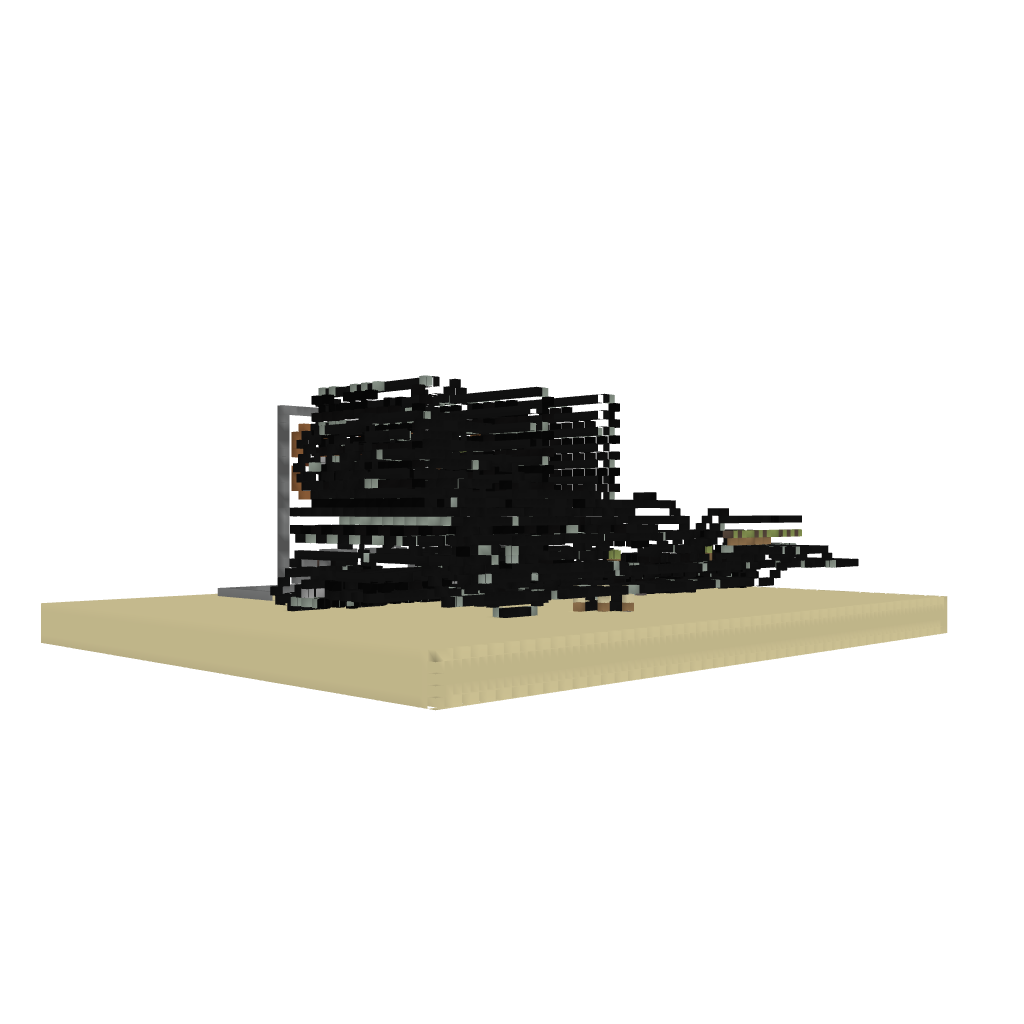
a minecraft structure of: minecraft calculator